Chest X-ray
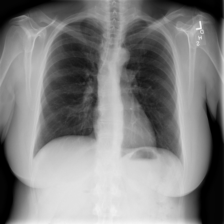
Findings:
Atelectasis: negative
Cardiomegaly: negative
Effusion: negative
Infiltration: negative
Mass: negative
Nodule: negative
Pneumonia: negative
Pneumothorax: negative
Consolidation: negative
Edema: negative
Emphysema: negative
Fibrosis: negative
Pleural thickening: negative
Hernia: negative